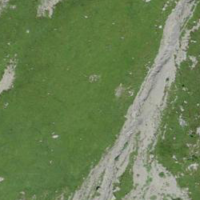
EUNIS habitat code: 23
Species observed at this site:
Rupicapra rupicapra